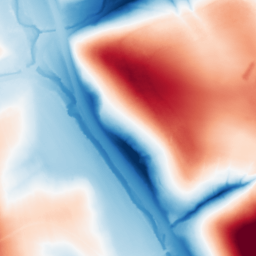
Category: classical
Decomposition family: gaussian
Decomposition parameters: sigma: 50
Upsampling method: cubic_mitchell
Upsampling parameters: scale: 8
Upsampling scale: 8